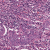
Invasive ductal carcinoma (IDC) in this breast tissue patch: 1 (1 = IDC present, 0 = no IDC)